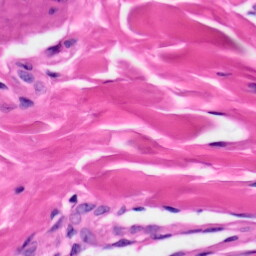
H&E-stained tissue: Skin